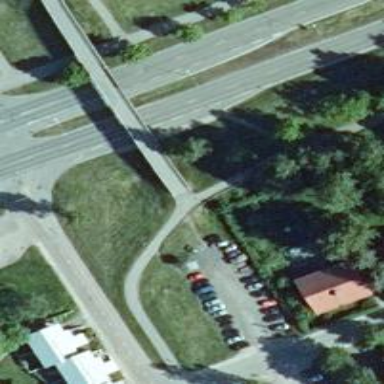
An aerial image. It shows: Asphalt cycleway.